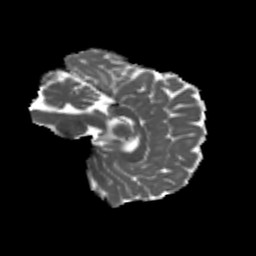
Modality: MD
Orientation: sagittal
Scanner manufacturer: siemens
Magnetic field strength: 3 T
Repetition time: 4.16 s
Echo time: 0.0806 s